Question: i'm working with hibernate 4 and Maven :

So the problem is when i start the sever ,i can't see it parsing the hibernate.cfg.xml
And the table are not created in the dataBase ;
hibernate.cfg.xml
'''
<?xml version="1.0" encoding="UTF-8"?>
<!DOCTYPE hibernate-configuration PUBLIC
"-//Hibernate/Hibernate Configuration DTD 3.0//EN"
"http://hibernate.sourceforge.net/hibernate-configuration-3.0.dtd">
<hibernate-configuration>
<session-factory>
<property name="hibernate.bytecode.use_reflection_optimizer">false</property>
<property name="hibernate.connection.driver_class">com.mysql.jdbc.Driver</property>
<property name="hibernate.connection.password">password</property>
<property name="hibernate.connection.url">jdbc:mysql://localhost/mvnodb</property>
<property name="hibernate.connection.username">root</property>
<property name="hibernate.connection.password">admin</property>
<property name="hibernate.dialect">org.hibernate.dialect.MySQLDialect</property>
<property name="show_sql">true</property>
<mapping class="tn.onp.mvno.model.Person" ></mapping>
<mapping class="tn.onp.mvno.model.User" ></mapping>
<mapping class="tn.onp.mvno.model.Call" ></mapping>
<mapping class="tn.onp.mvno.model.User" ></mapping>
</session-factory>
'''
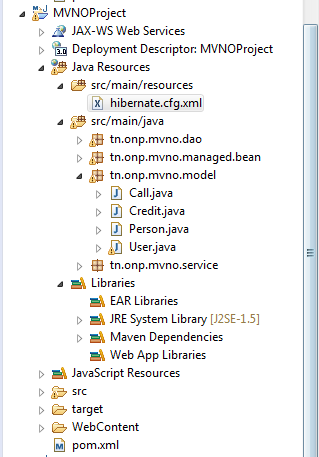
Answer: Depending on our setup, Hibernate is typically started by building a SessionFactory. Unless you're using some kind of Spring / JPA integration, this does not automatically happen when you start tomcat.
You can use the following listener to initialize and close Hibernate on deployment and undeployment.
'''
public class HibernateListener implements ServletContextListener {
public void contextInitialized(ServletContextEvent event) {
HibernateUtil.getSessionFactory(); // Just call the static initializer of that class
}
public void contextDestroyed(ServletContextEvent event) {
HibernateUtil.getSessionFactory().close(); // Free all resources
}
}
'''
You'll need to have this class in your classpath, along with the hibernate jars (+ its dependencies_ and your database driver.
You'll also need to configure the listener in your web.xml
'''
<listener>
<listener-class>org.mypackage.HibernateListener</listener-class>
</listener>
'''
If there are issues with your hibernate.cfg.xml file, you should see them at startup.